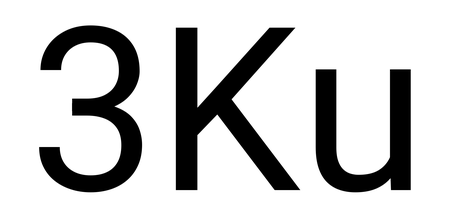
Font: Roboto_Regular